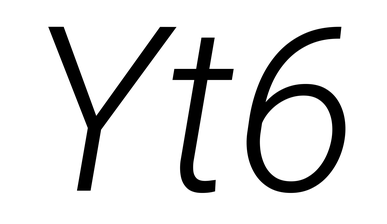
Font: Roboto-Italic_Light_Italic